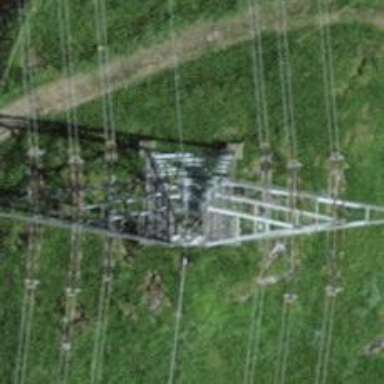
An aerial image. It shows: Power tower.